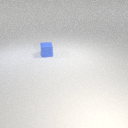
small blue rubber cube